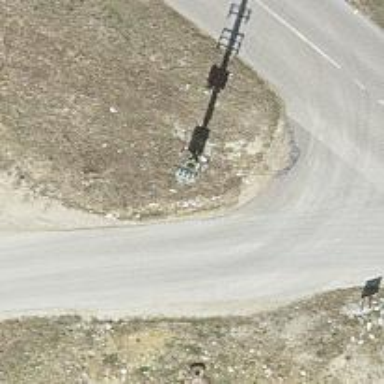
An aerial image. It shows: Distribution transformer attached to power pole.